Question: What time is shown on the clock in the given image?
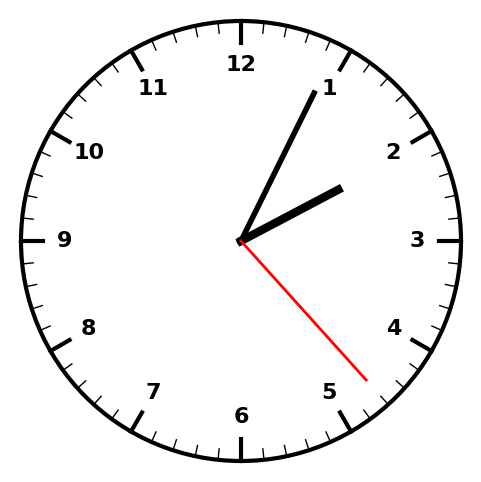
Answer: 02:04:23